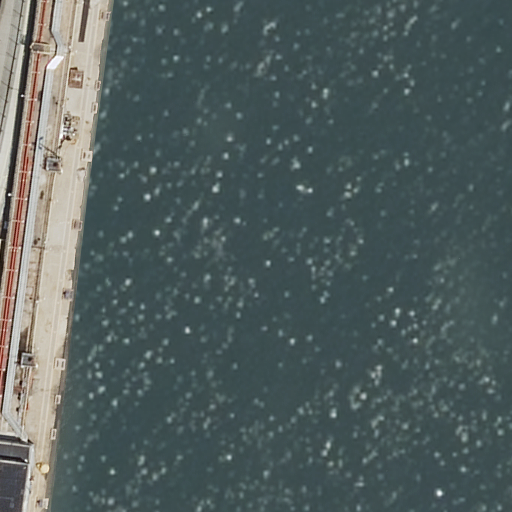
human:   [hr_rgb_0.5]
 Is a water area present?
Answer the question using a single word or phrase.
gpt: yes

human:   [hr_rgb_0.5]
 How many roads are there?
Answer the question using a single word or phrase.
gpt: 1

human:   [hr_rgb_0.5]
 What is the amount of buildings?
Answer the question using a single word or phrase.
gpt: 1

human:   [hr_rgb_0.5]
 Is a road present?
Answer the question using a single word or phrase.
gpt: yes

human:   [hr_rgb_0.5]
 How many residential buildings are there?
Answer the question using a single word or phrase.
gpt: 1

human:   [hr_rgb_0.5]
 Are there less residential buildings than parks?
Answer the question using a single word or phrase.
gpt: no

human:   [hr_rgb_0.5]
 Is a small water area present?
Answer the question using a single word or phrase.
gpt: no

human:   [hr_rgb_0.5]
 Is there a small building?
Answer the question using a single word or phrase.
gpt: yes

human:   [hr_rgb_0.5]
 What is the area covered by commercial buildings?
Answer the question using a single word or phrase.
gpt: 0m2

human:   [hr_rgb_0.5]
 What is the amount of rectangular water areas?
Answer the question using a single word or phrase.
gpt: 1

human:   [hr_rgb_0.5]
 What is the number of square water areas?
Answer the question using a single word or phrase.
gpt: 0

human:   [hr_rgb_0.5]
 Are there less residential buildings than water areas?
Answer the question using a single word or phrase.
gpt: no

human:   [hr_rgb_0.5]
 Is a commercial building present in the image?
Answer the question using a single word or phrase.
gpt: no

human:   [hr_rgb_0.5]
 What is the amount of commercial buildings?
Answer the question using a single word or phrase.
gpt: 0

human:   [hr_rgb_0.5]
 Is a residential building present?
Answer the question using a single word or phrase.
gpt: yes

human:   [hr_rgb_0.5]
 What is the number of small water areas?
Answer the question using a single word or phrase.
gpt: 0

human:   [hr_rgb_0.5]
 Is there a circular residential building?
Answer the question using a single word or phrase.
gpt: no

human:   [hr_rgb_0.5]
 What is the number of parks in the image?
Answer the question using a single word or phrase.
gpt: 1

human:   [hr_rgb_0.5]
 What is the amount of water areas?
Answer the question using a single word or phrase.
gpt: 1

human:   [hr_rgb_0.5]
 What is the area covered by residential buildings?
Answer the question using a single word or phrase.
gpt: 7m2

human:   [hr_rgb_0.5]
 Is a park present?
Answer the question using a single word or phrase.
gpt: yes

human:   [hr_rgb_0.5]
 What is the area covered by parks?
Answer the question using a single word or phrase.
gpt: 8197m2

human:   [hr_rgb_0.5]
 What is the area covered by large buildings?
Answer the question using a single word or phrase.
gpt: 0m2

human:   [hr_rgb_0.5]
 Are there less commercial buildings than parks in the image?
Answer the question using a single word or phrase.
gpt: yes

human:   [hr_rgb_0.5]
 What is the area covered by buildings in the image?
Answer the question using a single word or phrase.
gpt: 7m2

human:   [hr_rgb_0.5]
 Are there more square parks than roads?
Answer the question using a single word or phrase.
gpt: no

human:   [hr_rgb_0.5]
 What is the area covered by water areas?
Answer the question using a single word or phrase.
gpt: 9012m2

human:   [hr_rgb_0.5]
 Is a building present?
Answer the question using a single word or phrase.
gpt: yes

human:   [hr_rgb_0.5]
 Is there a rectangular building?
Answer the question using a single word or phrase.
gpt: yes

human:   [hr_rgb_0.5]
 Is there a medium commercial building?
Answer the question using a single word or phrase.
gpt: no

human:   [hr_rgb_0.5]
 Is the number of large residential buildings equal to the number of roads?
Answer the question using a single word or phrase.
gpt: no

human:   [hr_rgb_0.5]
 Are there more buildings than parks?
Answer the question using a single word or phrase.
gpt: no

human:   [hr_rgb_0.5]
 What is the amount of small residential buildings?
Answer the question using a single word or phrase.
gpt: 1

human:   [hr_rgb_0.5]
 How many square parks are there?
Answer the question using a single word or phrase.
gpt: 0

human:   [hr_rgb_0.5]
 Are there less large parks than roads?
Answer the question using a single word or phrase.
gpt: no

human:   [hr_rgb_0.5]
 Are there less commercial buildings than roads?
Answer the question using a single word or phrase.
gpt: yes

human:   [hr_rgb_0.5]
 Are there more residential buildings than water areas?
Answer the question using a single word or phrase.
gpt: no

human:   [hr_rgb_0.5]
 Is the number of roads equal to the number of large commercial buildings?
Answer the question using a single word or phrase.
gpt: no

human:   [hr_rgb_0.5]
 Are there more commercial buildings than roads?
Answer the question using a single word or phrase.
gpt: no

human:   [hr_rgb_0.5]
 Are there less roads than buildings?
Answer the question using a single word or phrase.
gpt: no

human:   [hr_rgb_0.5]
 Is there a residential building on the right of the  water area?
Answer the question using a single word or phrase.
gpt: no

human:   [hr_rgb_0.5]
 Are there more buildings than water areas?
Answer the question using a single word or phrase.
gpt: no

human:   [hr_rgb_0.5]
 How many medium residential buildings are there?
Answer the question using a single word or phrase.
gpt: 0

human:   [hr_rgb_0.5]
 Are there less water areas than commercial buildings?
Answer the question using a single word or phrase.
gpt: no

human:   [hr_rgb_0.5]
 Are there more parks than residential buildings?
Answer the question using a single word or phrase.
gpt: no

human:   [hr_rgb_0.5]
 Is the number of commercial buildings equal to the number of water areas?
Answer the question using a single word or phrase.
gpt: no

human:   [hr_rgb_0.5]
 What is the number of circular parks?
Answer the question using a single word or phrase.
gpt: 0

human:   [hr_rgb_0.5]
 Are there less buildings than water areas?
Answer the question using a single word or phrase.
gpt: no

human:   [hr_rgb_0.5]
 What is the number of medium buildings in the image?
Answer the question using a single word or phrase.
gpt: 0

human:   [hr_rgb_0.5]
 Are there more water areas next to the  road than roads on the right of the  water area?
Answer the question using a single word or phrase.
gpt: yes

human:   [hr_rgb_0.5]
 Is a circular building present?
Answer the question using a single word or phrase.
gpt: no

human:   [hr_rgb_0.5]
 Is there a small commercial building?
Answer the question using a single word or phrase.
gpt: no

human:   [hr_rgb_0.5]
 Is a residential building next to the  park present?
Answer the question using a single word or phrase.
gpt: yes

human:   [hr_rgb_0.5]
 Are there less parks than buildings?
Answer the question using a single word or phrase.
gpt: no

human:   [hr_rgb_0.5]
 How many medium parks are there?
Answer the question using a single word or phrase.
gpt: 0

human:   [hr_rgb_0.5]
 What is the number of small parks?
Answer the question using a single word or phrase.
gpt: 0

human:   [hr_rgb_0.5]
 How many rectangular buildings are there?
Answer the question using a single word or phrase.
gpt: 1

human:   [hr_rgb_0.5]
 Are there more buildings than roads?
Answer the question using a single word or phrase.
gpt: no

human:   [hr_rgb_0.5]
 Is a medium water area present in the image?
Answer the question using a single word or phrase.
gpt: no

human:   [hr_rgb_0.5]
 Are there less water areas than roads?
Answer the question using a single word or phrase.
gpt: no

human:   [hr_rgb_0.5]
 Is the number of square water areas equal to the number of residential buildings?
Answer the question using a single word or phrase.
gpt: no

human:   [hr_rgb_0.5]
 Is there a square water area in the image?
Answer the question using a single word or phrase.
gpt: no

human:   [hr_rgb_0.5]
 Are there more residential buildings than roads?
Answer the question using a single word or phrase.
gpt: no

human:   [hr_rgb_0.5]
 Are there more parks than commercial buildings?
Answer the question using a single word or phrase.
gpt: yes